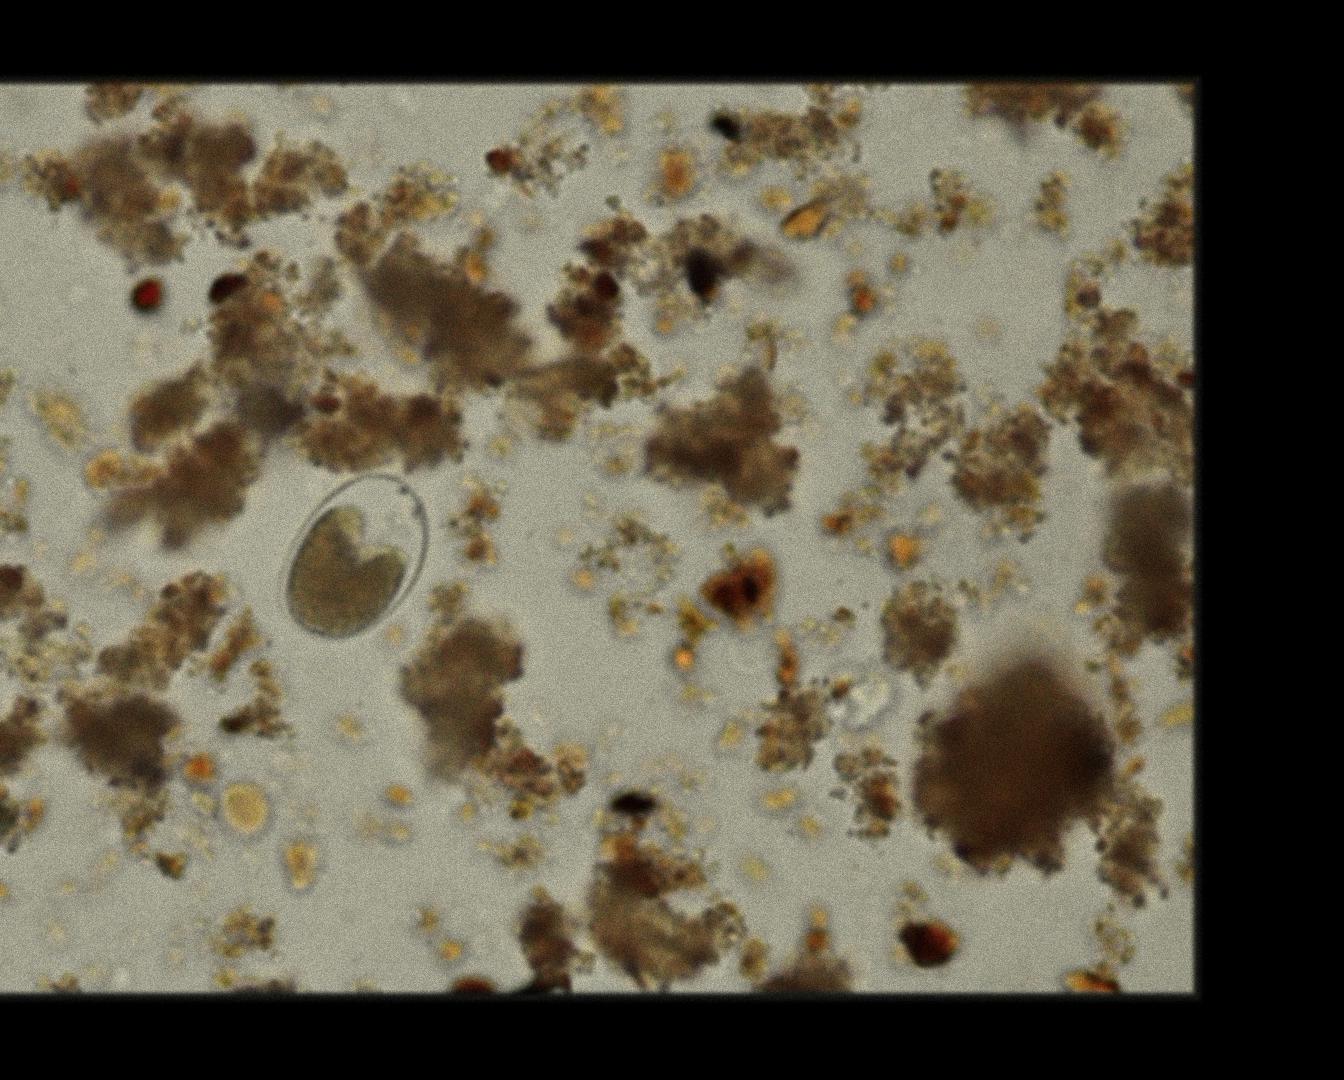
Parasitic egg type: Hookworm egg